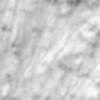
Label: no_change